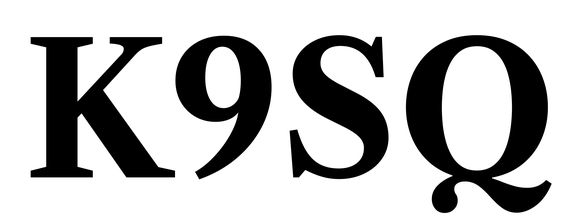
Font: LibreCaslonText_Bold